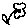
Label: flower